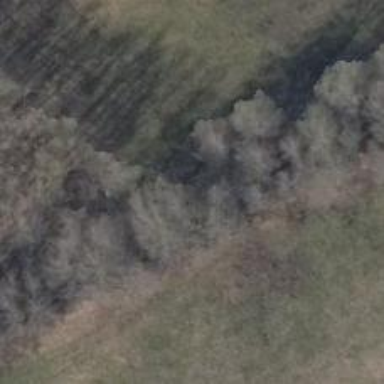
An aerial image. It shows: Row of deciduous broadleaved trees.